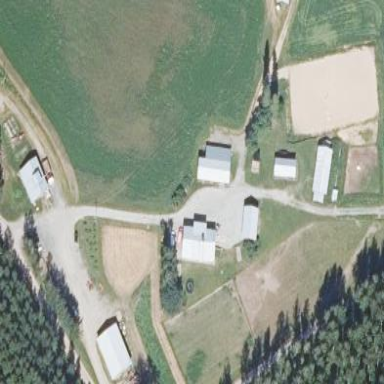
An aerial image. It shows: Farmyard area.